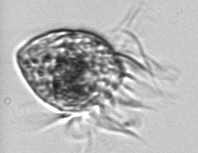
Label: Strombidium_morphotype1